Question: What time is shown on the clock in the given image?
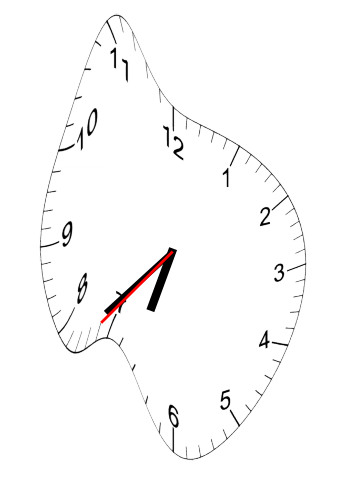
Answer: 06:37:37